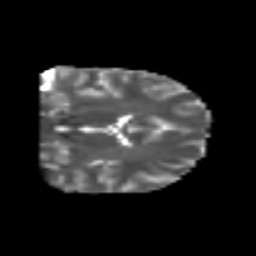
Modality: T2w
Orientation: coronal
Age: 25
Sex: male
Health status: healthy